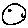
Label: moon